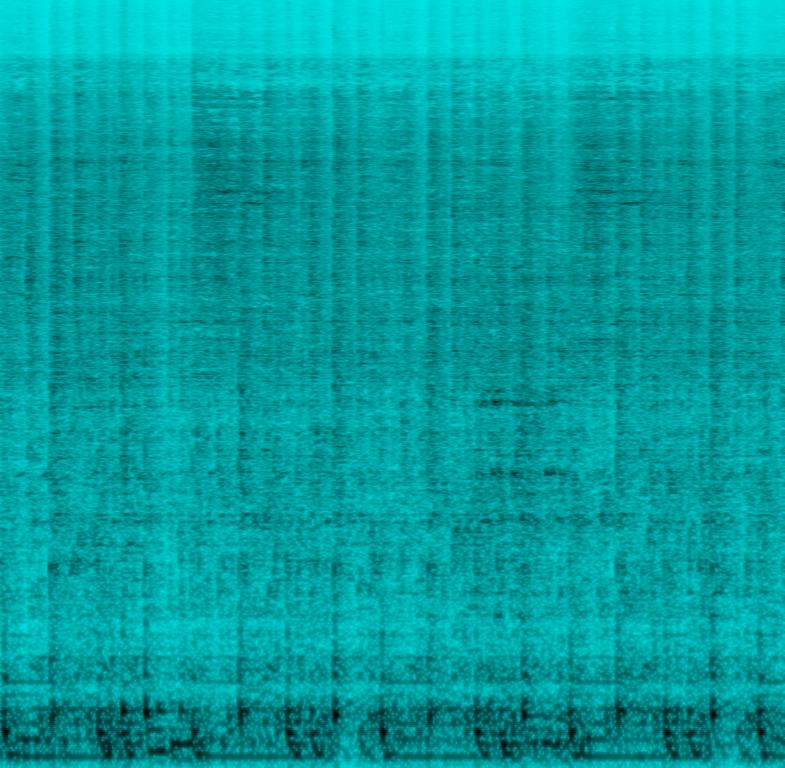
This is the live recording of a DJ performance. The DJ is modifying a hip-hop beat with the use of a turntable through the scratching technique. A repeated sitar sample can be heard in the beat. There is a strong and groovy bass line in the background. The rhythmic structure consists of a slightly fast-paced hip-hop electronic drum beat. There is a modern sounding, urban feel to it. This piece could be playing in the background at a sportswear shop. It could also be played at sports venues.